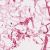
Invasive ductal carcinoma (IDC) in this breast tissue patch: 0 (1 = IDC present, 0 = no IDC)